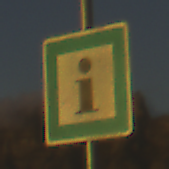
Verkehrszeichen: Informationsstelle
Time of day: SunriseSunset
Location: Outdoor (RoadRail)
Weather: PartlyCloudy
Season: NotSpecified
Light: Natural